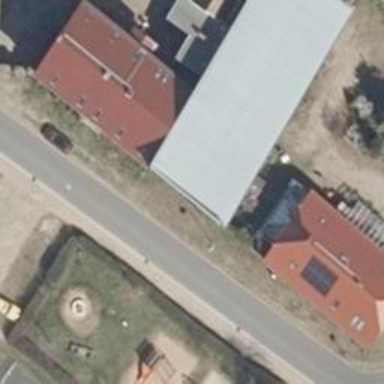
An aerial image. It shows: Historic residential building with gabled roof made of red roof tiles.